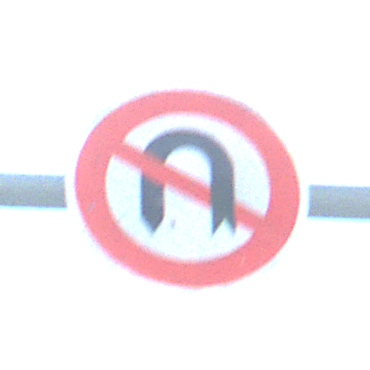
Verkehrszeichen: VerbotWenden
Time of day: SunriseSunset
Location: Outdoor (Beach)
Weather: PartlyCloudy
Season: NotSpecified
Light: Natural